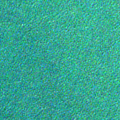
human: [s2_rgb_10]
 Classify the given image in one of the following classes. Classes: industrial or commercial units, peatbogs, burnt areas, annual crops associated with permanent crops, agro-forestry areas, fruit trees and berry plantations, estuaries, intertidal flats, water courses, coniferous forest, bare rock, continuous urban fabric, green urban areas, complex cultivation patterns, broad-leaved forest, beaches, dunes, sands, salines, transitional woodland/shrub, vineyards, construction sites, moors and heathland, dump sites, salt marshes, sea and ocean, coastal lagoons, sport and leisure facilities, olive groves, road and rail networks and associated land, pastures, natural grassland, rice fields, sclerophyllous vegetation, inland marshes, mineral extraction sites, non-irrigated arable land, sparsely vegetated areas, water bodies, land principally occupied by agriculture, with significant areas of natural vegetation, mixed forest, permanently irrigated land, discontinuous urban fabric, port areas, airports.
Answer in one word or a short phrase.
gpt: sea and ocean